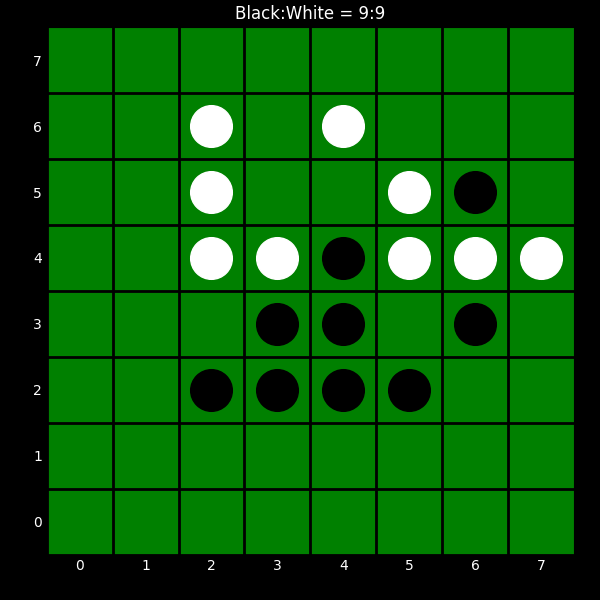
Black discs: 9
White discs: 9